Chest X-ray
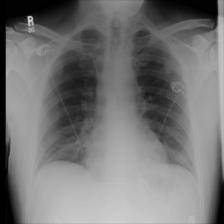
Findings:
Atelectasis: positive
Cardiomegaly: negative
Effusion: negative
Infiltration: positive
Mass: negative
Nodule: negative
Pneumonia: negative
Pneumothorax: negative
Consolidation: negative
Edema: negative
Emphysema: negative
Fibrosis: negative
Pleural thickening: negative
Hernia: negative